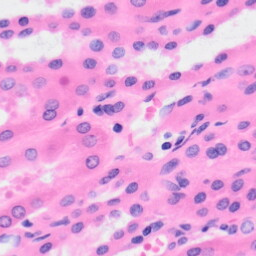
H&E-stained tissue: Kidney